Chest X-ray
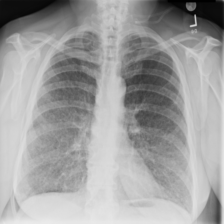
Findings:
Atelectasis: negative
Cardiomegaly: negative
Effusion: negative
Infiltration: negative
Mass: negative
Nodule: negative
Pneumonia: negative
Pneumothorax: negative
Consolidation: negative
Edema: negative
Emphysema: negative
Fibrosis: negative
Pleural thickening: negative
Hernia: negative